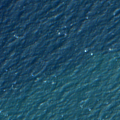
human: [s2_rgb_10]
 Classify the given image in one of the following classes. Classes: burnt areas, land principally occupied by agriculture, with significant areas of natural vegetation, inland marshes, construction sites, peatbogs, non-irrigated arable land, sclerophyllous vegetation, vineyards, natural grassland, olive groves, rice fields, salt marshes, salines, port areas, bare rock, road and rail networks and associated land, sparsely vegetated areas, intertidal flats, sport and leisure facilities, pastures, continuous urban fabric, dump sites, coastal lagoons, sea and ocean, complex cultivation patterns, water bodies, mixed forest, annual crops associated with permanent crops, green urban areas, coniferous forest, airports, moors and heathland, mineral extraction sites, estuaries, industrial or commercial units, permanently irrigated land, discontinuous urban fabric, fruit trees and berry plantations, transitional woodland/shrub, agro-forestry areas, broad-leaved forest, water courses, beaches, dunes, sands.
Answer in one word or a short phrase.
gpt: sea and ocean